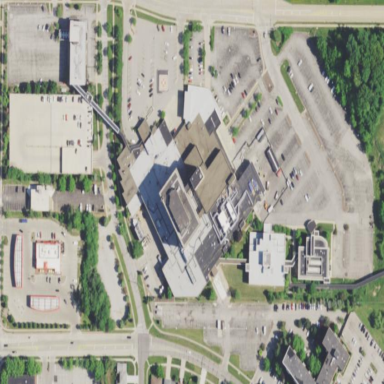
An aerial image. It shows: Healthcare facility identified as hospital.